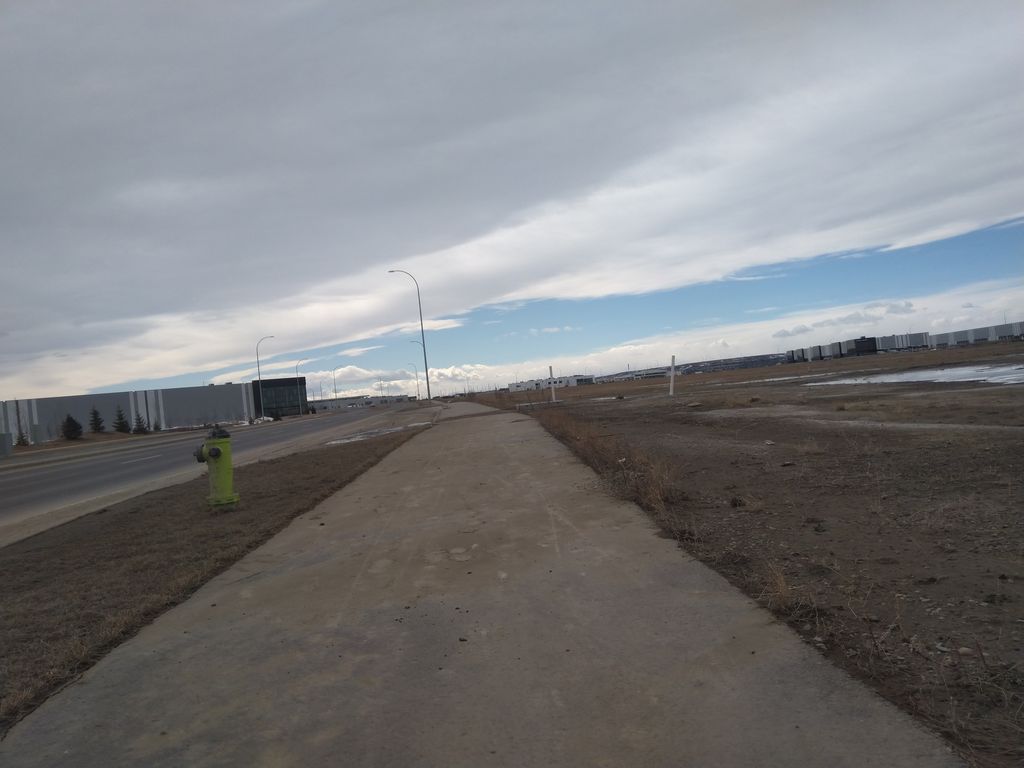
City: calgary